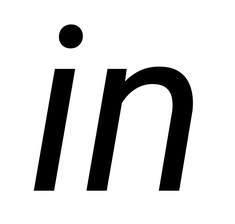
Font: Roboto-Italic_Italic